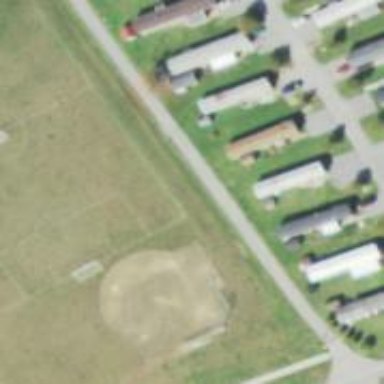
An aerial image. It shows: Softball pitch for leisure sports.